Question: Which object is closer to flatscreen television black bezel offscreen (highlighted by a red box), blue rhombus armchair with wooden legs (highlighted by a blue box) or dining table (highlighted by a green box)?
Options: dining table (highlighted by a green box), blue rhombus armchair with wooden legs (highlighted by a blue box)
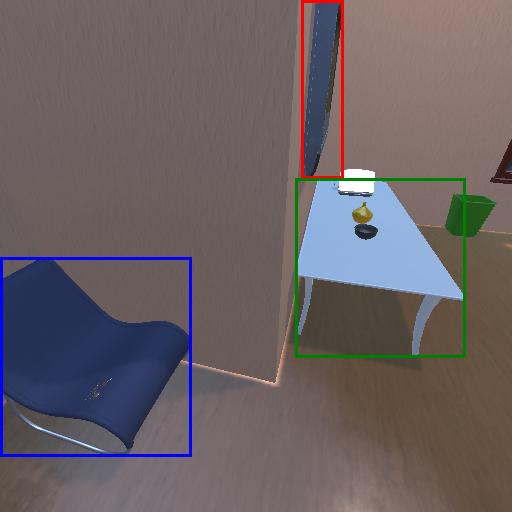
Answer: dining table (highlighted by a green box)